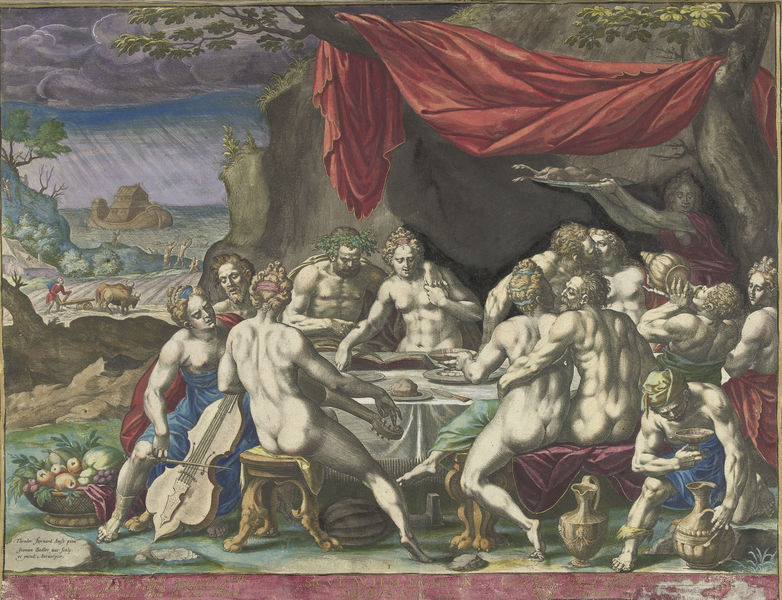
Titel: De mensheid voor de zondvloed
Künstler: Johann (I) Sadeler
Standort: Amsterdam
Institution: Rijksmuseum
Schlagwörter: akt, baum, nackt, frauen, landschaft, menschen, männer, stuhl, tisch, obst, rot, tiere, wolke, gelage, barock, instrument, vorhang, feld, früchte, krug, schiff, cello, essen, wein, korb, bauer, regen, druck, kranz, bratsche, bankett, krüge, abendmahl, ochsen, pflug, arche, sintflut, bachus, bacchanten, hofszene